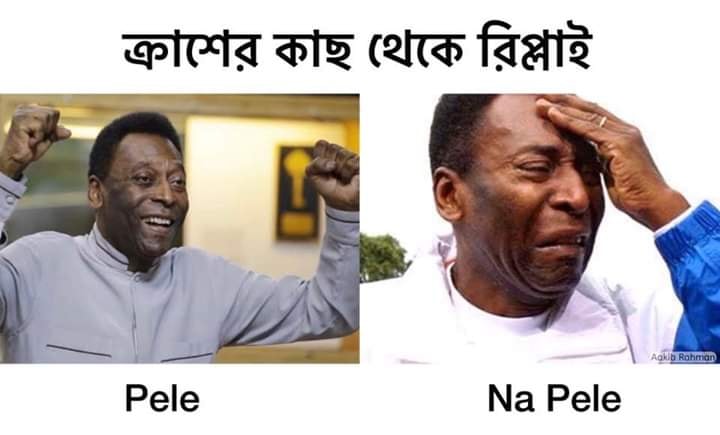
Caption: ক্রাশের কাছ থেকে রিপ্লাই     Pele    Na Pele
Label: non-hate